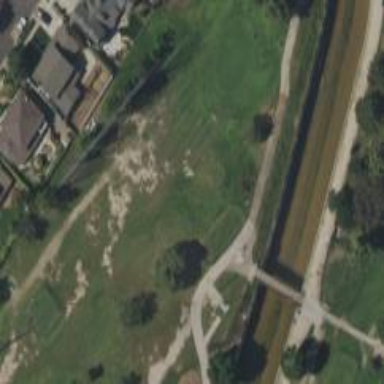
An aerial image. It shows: Path for golf carts.